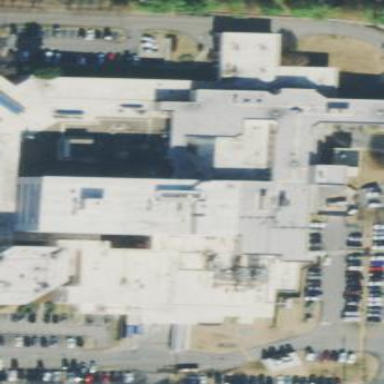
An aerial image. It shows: Hospital building.